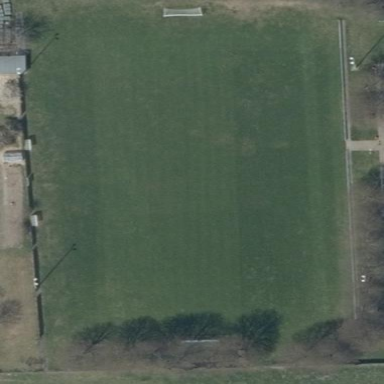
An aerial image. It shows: Soccer pitch with grass surface for leisure land.